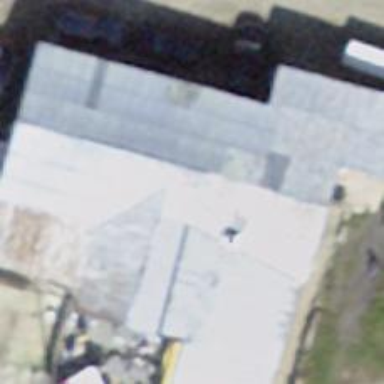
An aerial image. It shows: Restaurant.